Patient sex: M
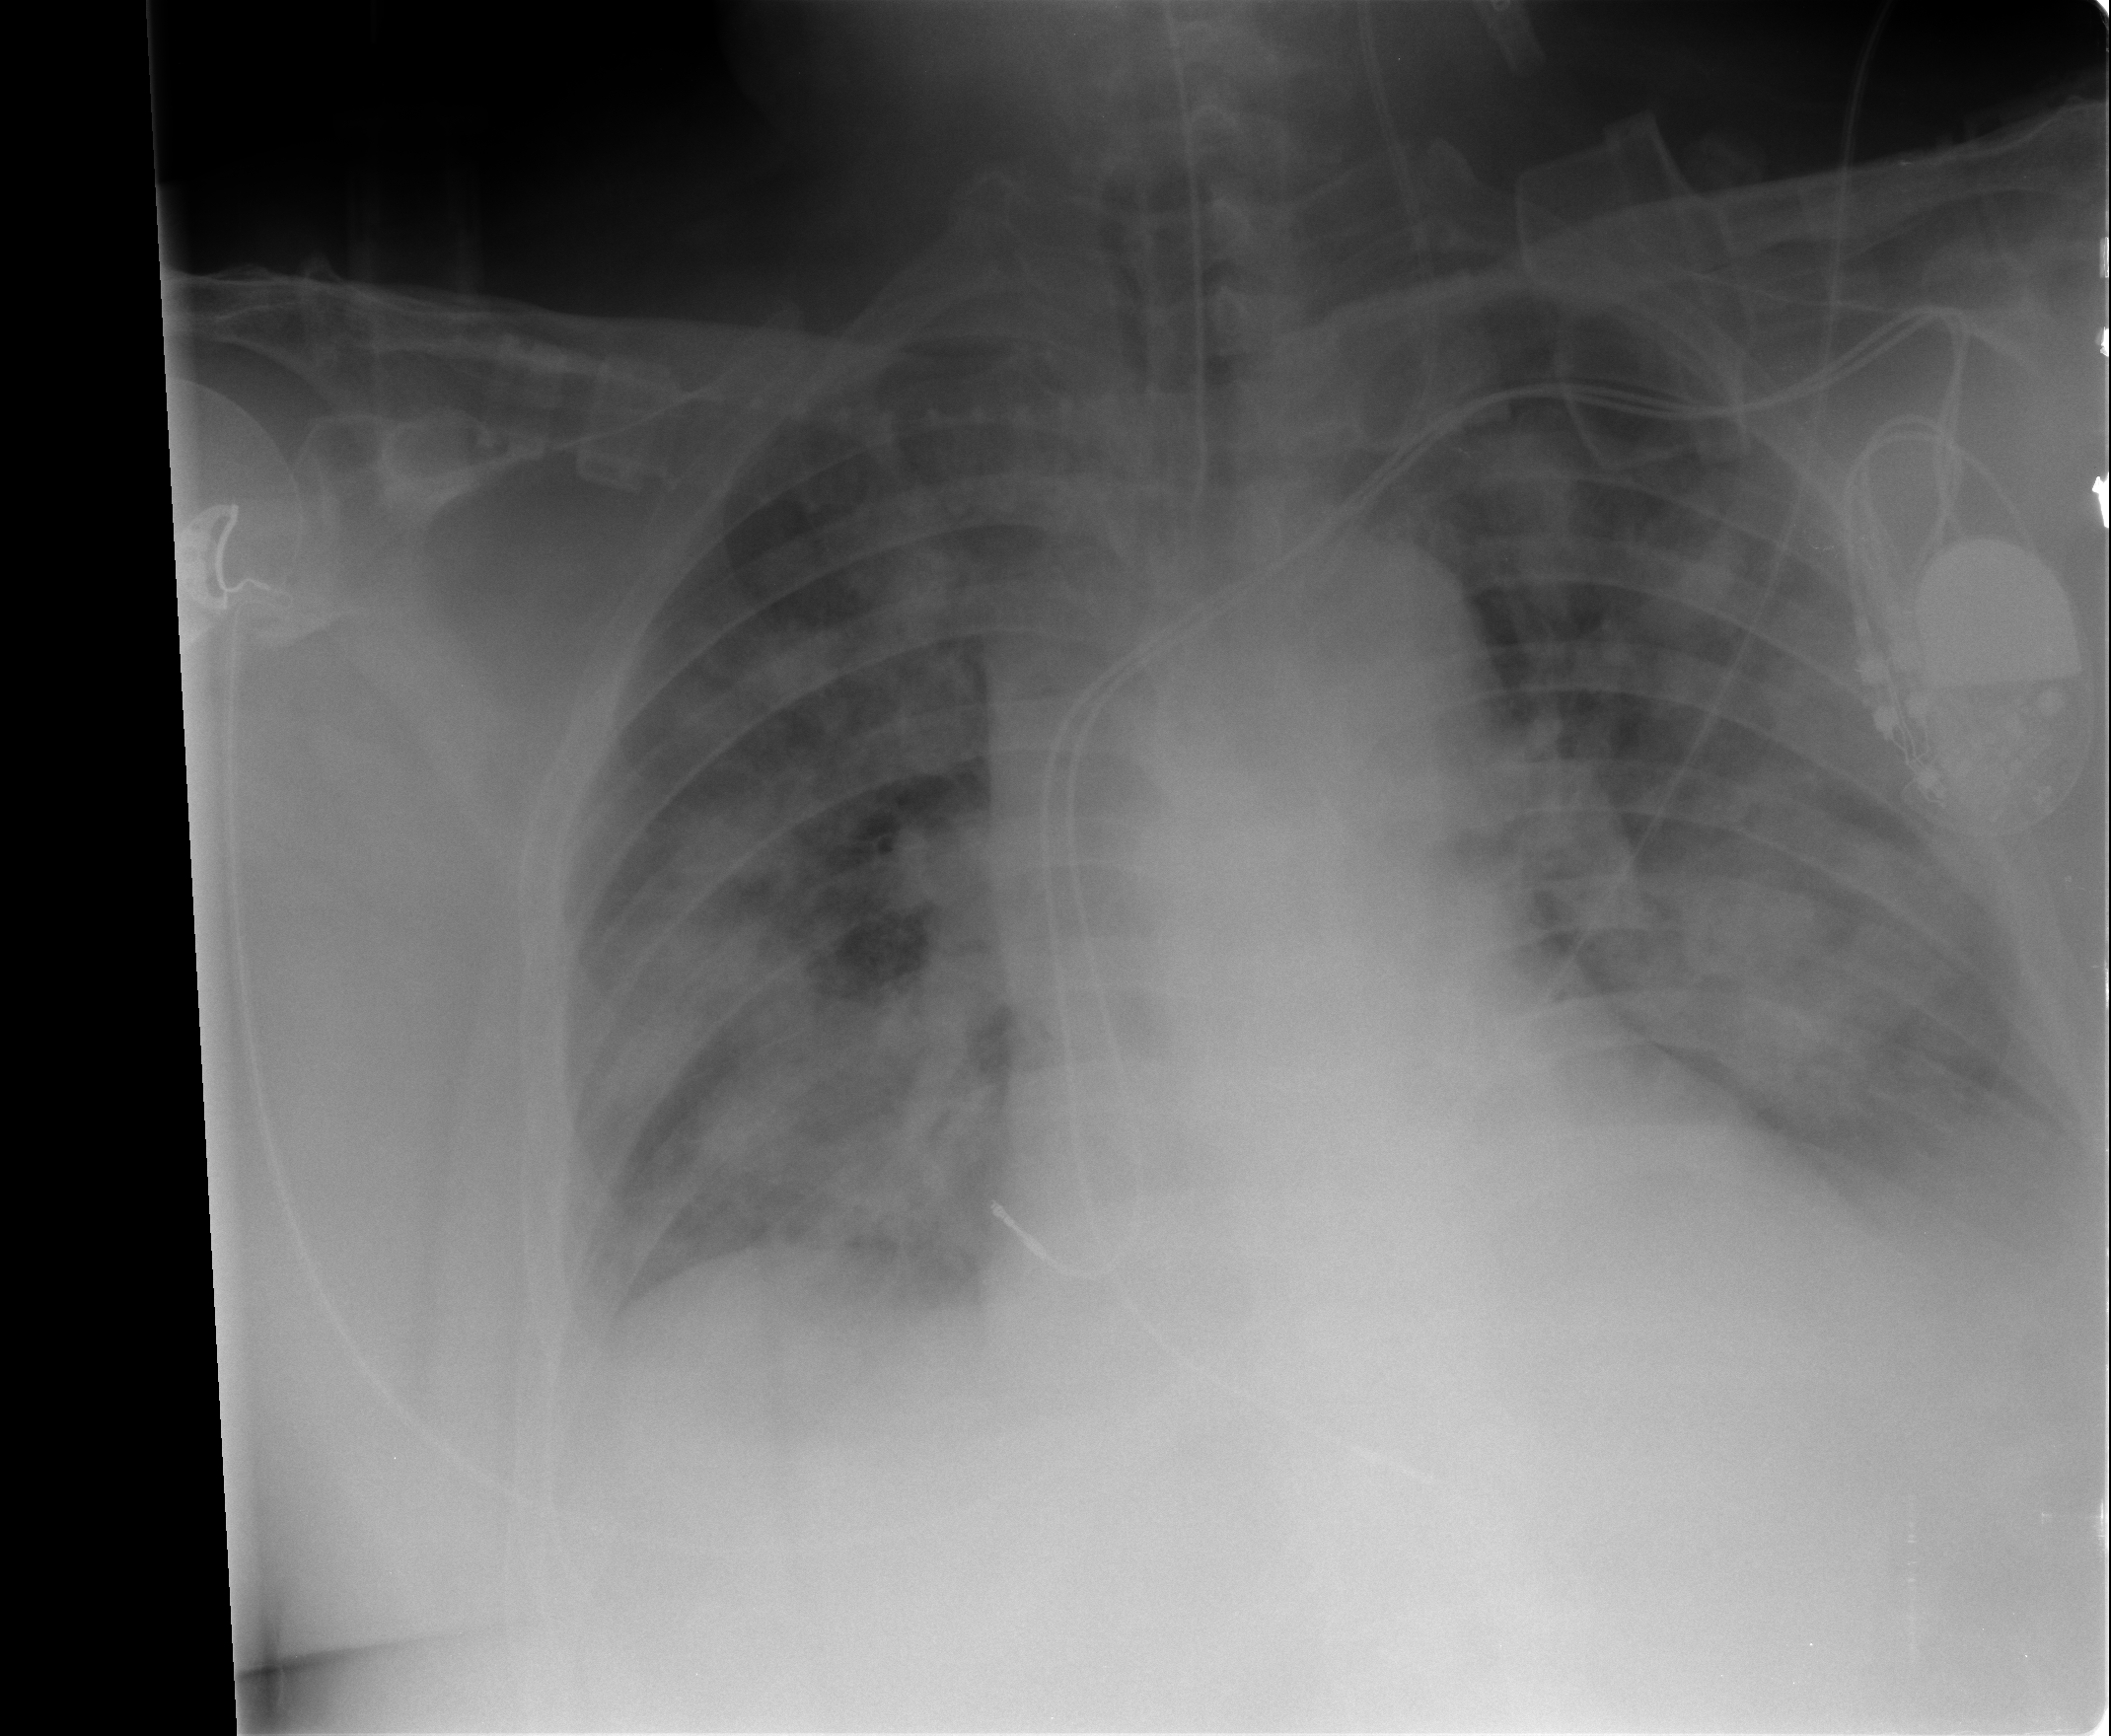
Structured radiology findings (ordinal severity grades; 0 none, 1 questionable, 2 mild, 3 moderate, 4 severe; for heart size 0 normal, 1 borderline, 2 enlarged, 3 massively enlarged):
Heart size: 2
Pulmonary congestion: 1
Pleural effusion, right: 0
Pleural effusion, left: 1
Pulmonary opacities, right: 3
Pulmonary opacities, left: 3
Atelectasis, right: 1
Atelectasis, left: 2